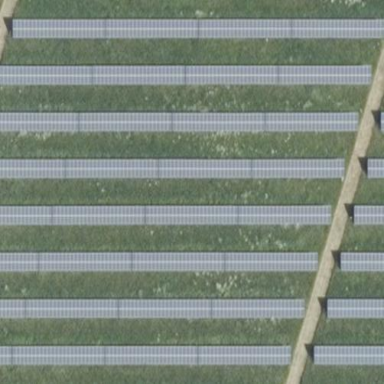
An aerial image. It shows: Solar photovoltaic panel generator.